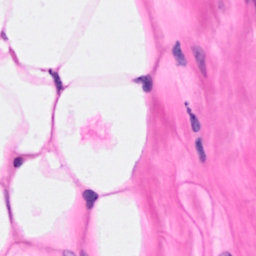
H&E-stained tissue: Breast